Question: I can't make it work with Bootstrap 3.
I have a center aligned responsive image like this:
'''
<img class="img-responsive center-block" src="">
'''
and I want to add caption, which will be left aligned under the image.
Any ideas?
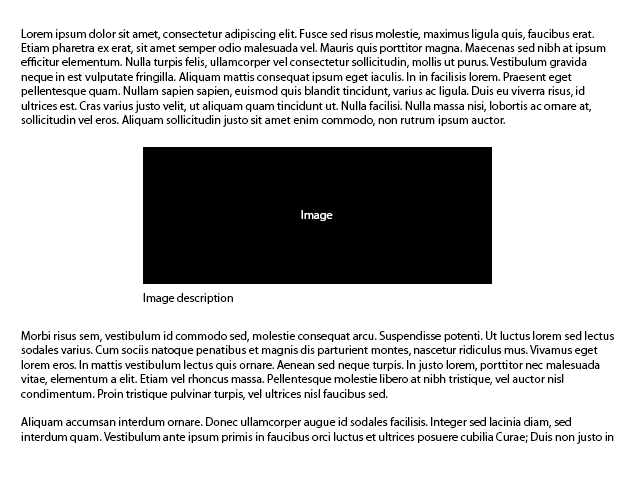
Answer: This one was a lot trickier than i thought.. So the first thing to do was wrap the image in a span, which would control the size of the width of the caption. From here it got complicated because having the wrap maintain the width of the image is easy but you lose the ability to keep it centered and responsive...
<URL>
'''
<span class="text-center center-block" style="max-width:100%">
<span data-caption="Some sample text. Some sample text." class="img-wrapper text-left">
<img class="img-responsive" src="http://placehold.it/350x150">
</span>
</span>
'''